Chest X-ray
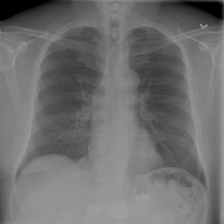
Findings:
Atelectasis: negative
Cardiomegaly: negative
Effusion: negative
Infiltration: positive
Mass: negative
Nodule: negative
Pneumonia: negative
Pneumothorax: negative
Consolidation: negative
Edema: negative
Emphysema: negative
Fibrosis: negative
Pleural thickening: negative
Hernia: negative